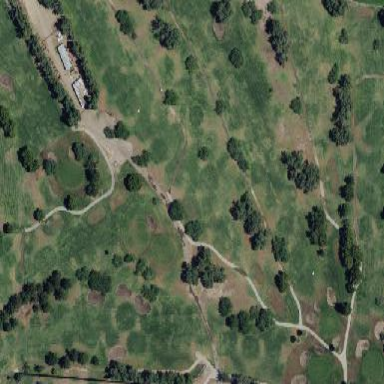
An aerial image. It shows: Lush grassy fairway on golf course.